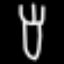
Label: fork